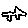
Label: car